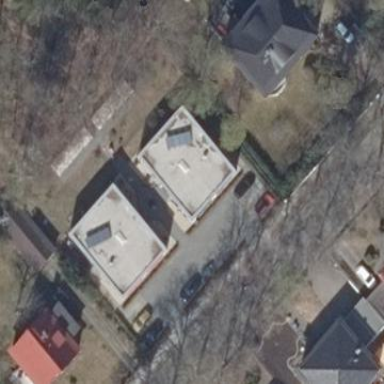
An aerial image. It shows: Apartment building with flat roof.